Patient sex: M
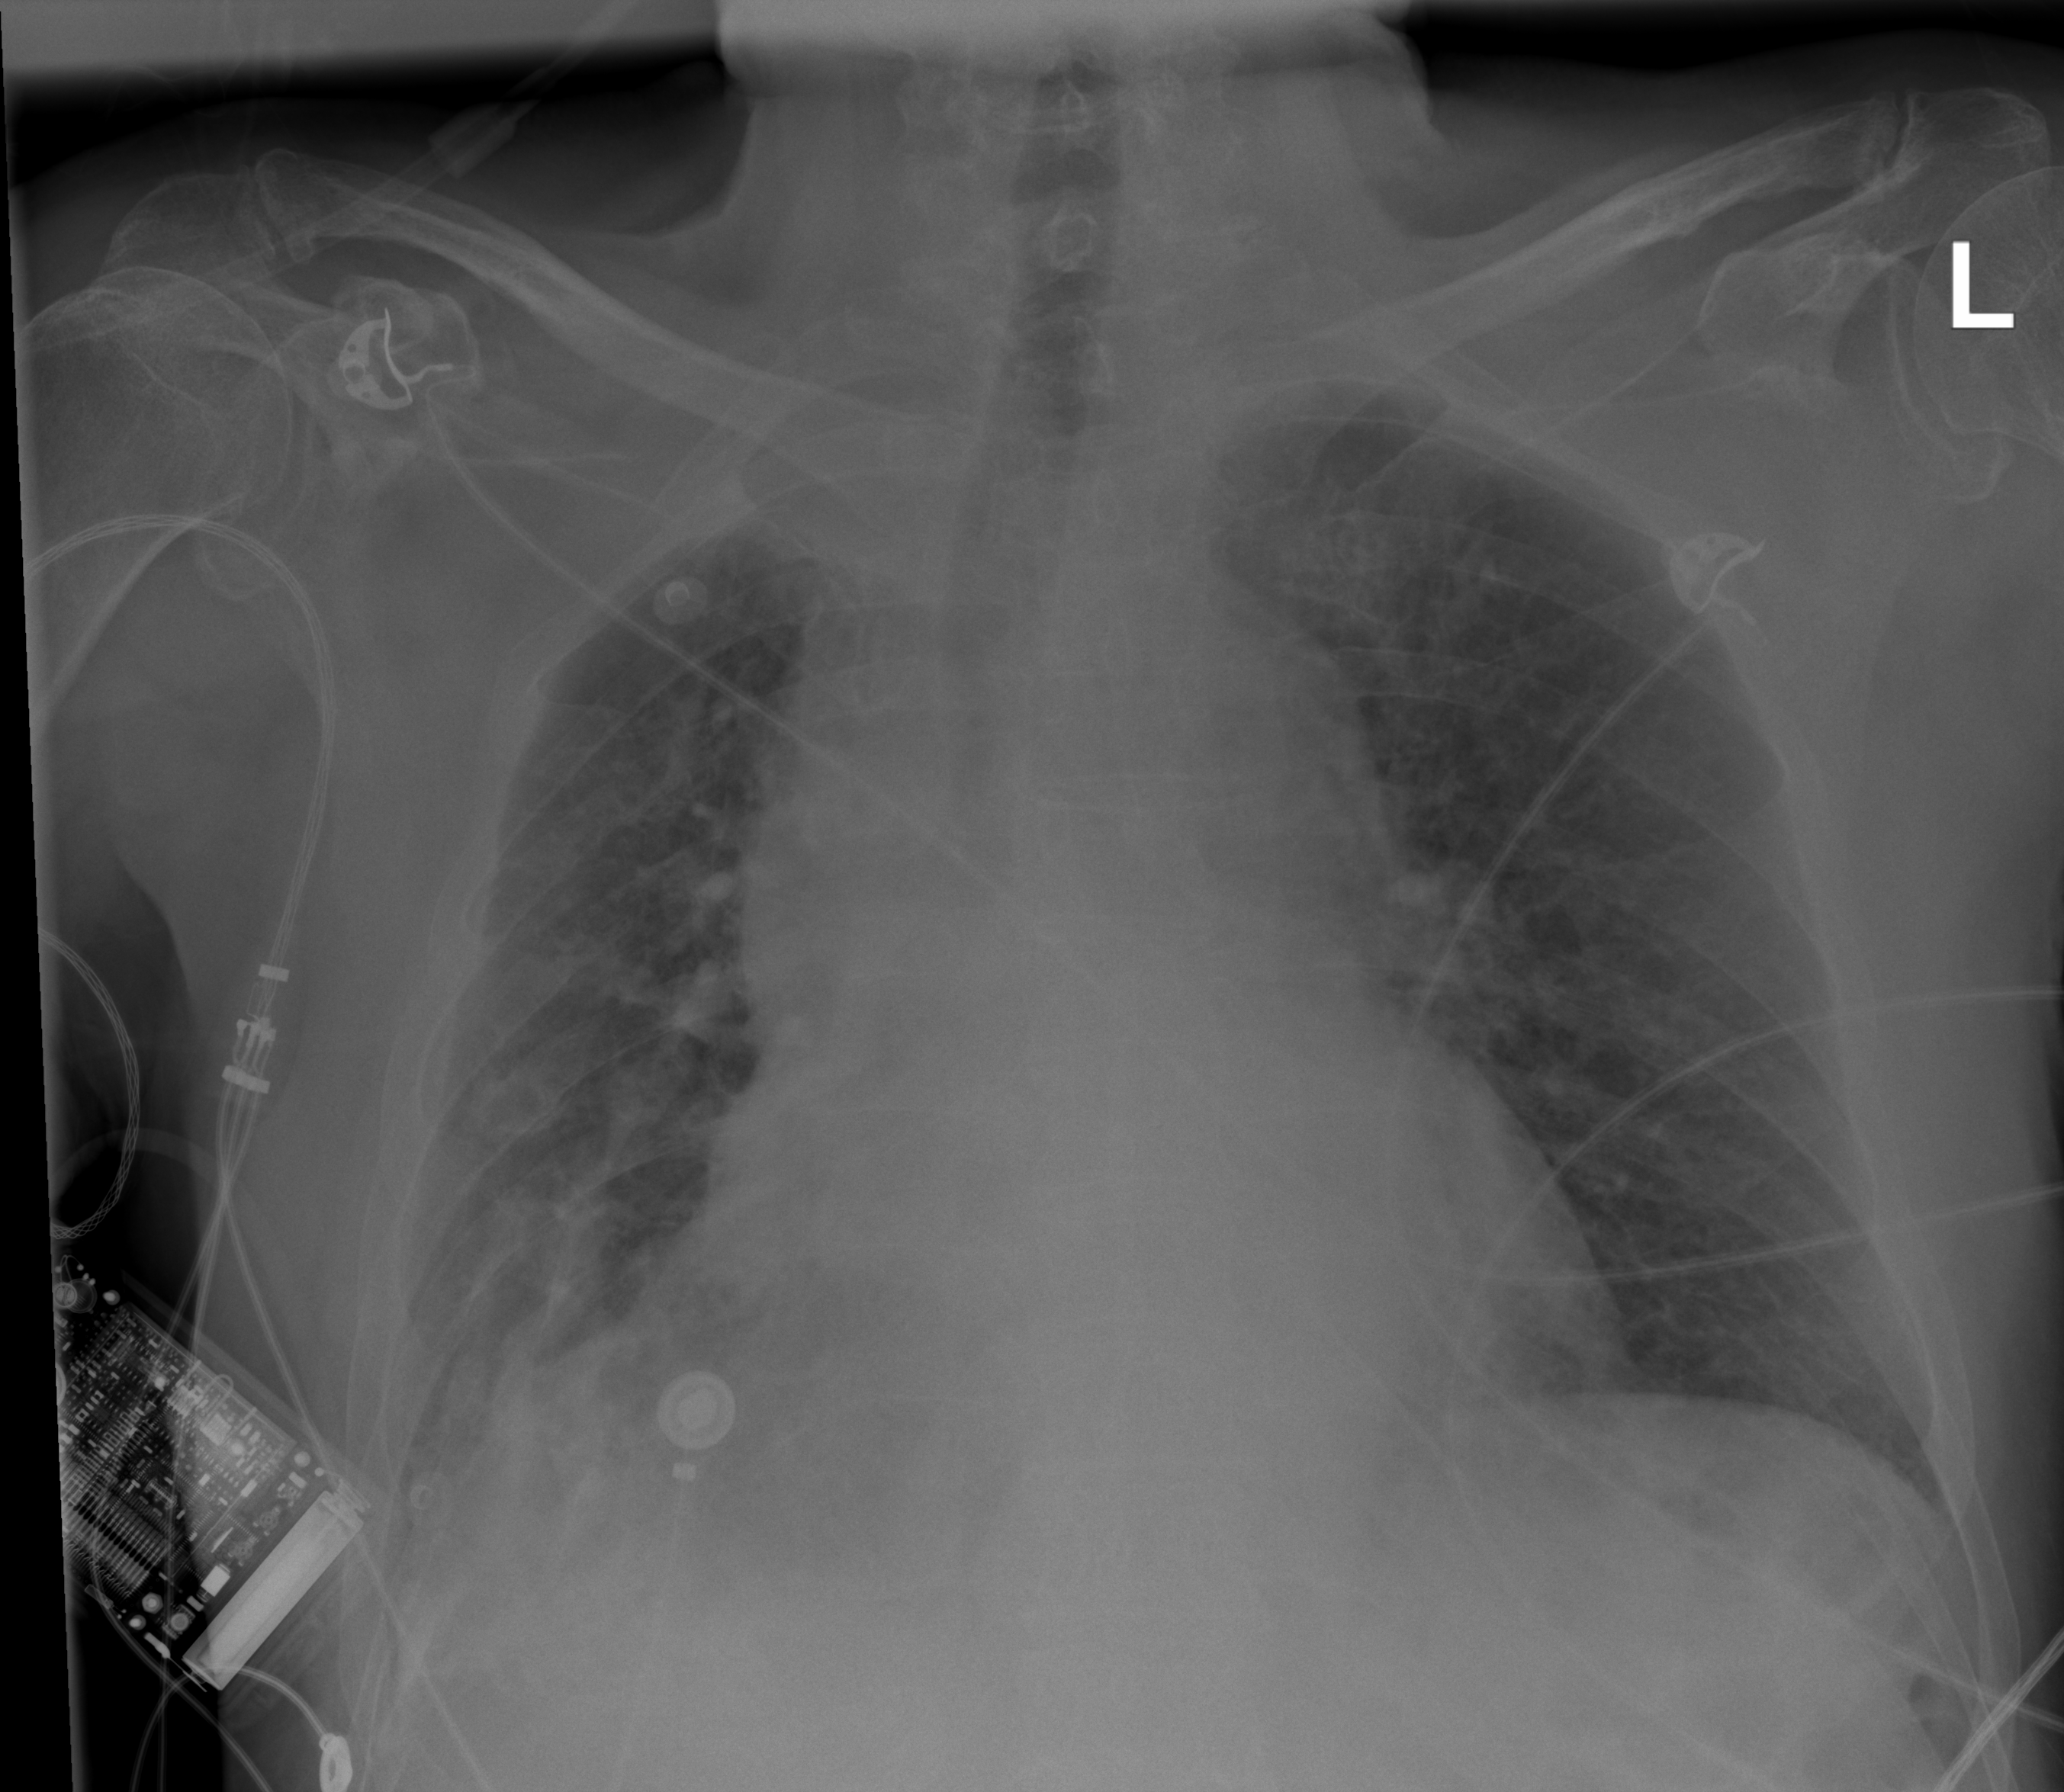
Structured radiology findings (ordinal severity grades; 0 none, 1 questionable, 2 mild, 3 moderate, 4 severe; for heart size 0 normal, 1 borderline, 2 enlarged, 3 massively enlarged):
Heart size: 2
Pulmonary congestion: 0
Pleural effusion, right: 3
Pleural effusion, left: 0
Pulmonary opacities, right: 3
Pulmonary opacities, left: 0
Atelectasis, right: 2
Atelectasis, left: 0